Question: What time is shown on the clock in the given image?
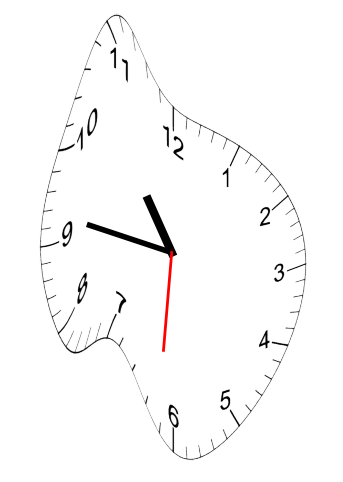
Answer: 10:46:31